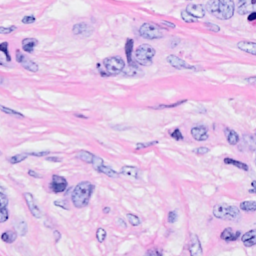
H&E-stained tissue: Breast